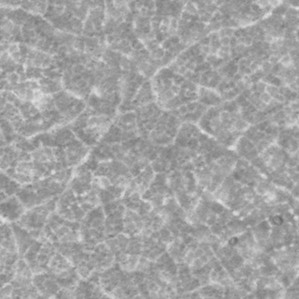
Label: frost